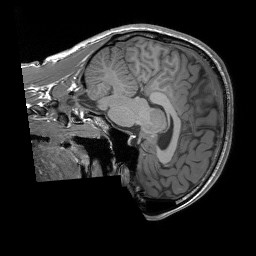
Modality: T1w
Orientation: sagittal
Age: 25
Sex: male
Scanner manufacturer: siemens
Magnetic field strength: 3 T
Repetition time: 1.9 s
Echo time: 0.00243 s